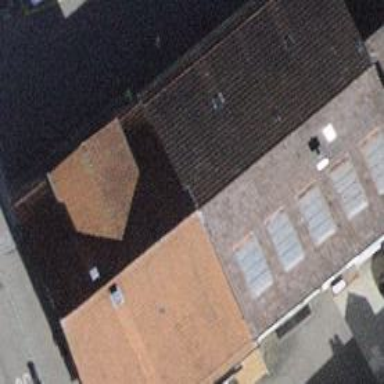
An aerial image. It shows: Beauty shop located inside building.